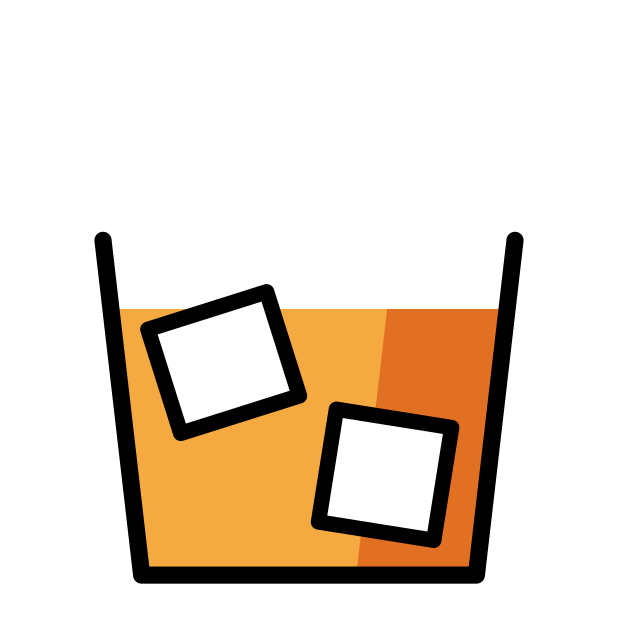
Emoji: 🥃
Name: tumbler glass
Unicode: 0x1f943